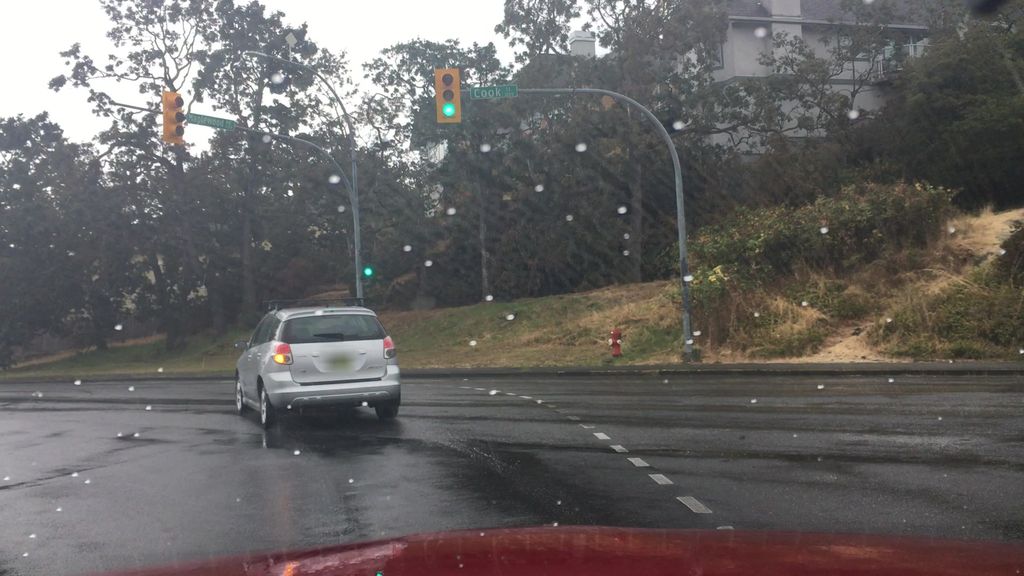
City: victoria